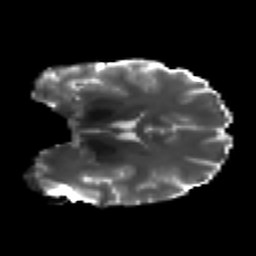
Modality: T2w
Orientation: coronal
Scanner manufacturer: ge
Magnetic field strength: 3 T
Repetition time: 7.98 s
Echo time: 0.0701 s